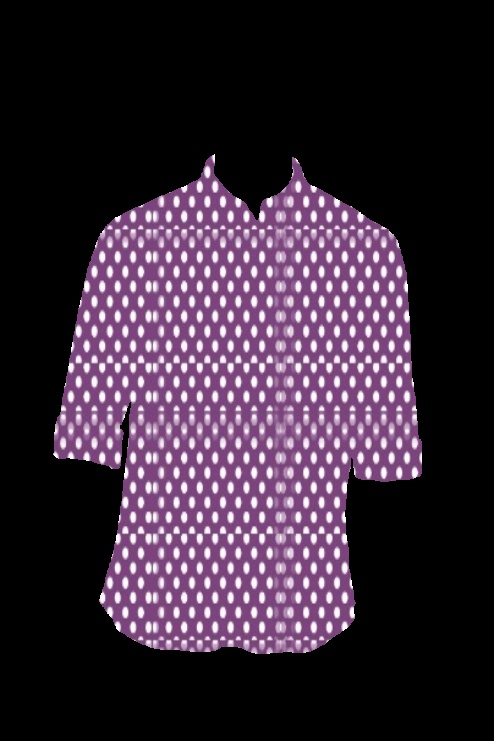
purple polka dot tee